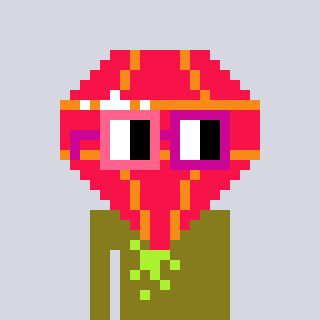
a pixel art character with square pink and red glasses, a red diamond-shaped head and a gunk-colored body on a cool background